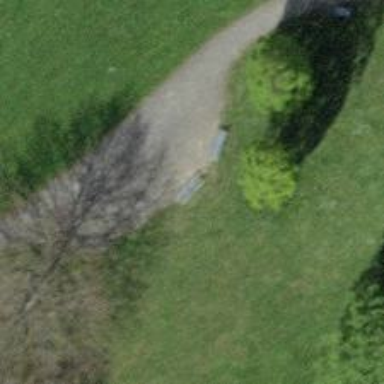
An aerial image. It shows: Bench.